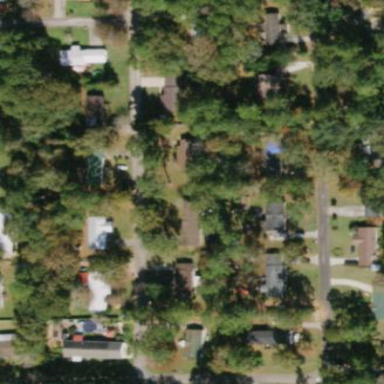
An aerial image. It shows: Residential area known as trailer park.